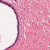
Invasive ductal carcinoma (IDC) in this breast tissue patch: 0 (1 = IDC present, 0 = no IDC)